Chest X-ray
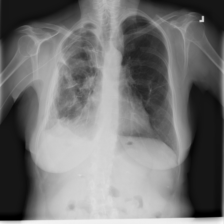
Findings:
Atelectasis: negative
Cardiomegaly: negative
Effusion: negative
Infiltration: negative
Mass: negative
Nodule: negative
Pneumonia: negative
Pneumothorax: positive
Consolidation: negative
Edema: negative
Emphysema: negative
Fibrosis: negative
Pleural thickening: negative
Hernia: negative